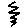
Label: zigzag